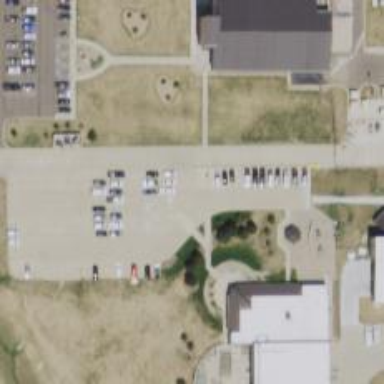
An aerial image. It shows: Parking space.